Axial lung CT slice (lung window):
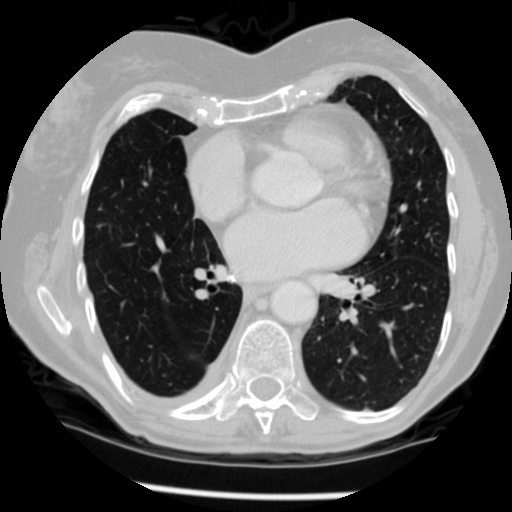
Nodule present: no